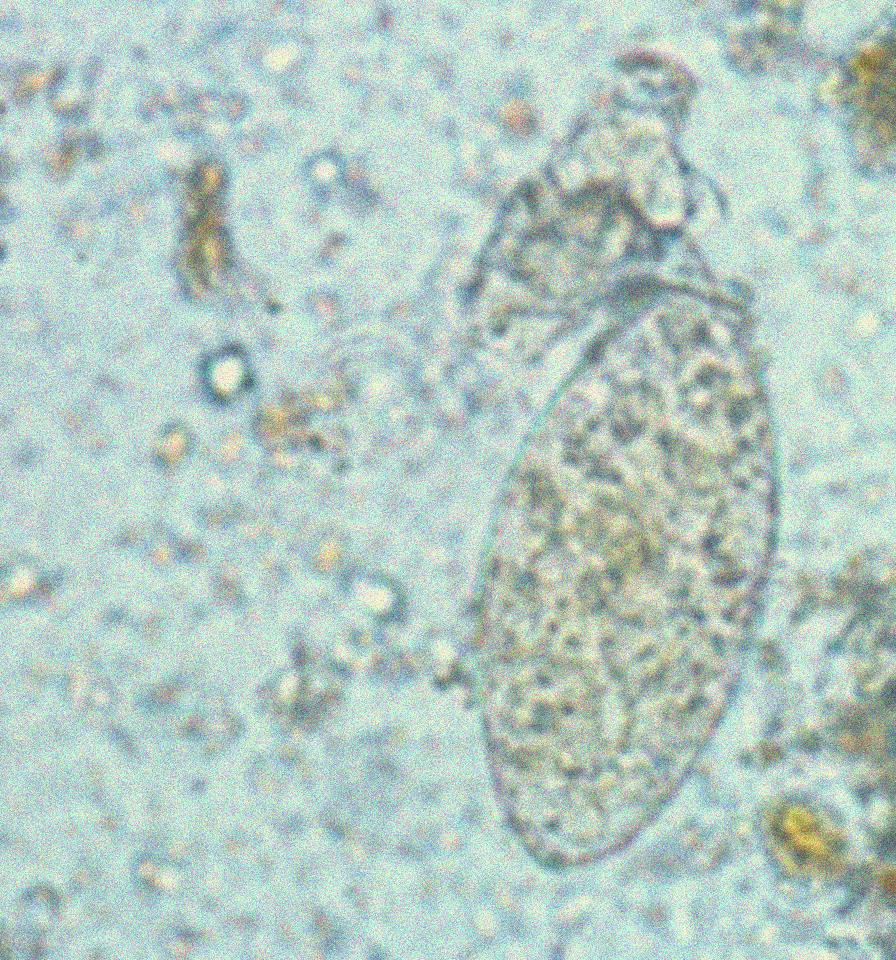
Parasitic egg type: Fasciolopsis buski